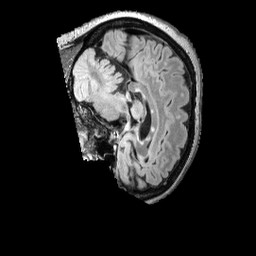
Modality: FLAIR
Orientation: sagittal
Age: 62
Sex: female
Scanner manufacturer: siemens
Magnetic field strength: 3 T
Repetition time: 5 s
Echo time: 0.387 s